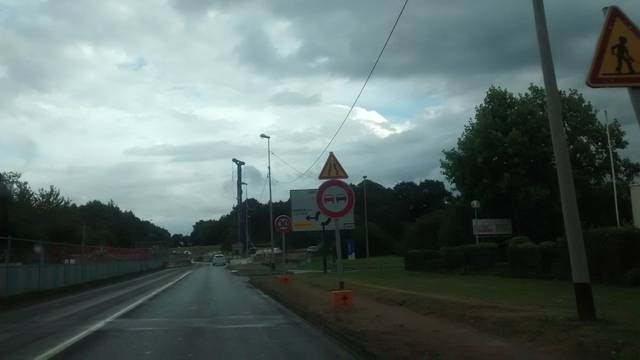
Region: France
Coordinates: 48.129, -1.621